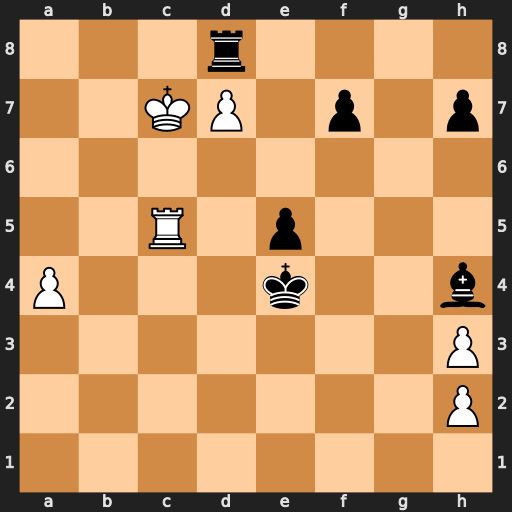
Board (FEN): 3r4/2KP1p1p/8/2R1p3/P3k2b/7P/7P/8
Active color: w
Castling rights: -
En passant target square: -
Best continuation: Rc4+ Ke3 Rxh4 Rxd7+ Kxd7